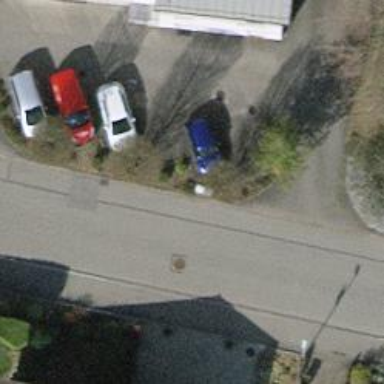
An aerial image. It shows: Street cabinet.